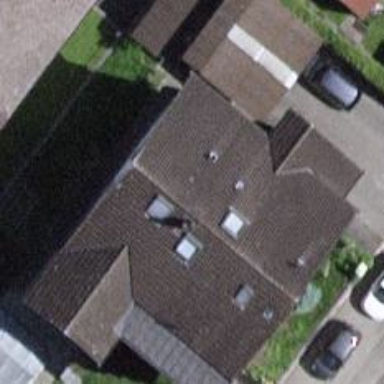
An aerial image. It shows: Semi-detached house.